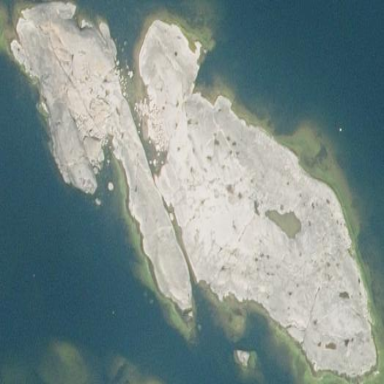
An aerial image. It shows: Islet located along the natural coastline.